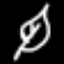
Label: leaf